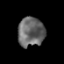
Tissue: prostate
Cell type: T cells
Senescence score: 0.334
Nuclear area (px): 762
Mean DAPI intensity: 103.748